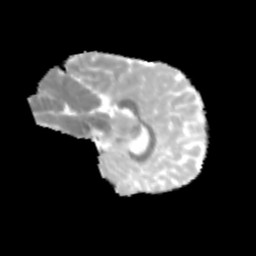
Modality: MD
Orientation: sagittal
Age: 9
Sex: female
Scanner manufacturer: siemens
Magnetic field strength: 3 T
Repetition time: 3.8 s
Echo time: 0.07 s